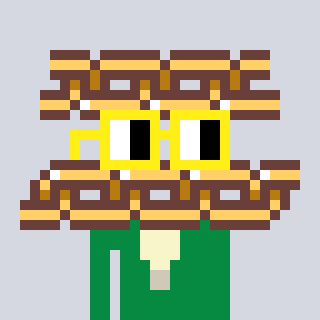
a pixel art character with square yellow glasses, a chain-shaped head and a green-colored body on a cool background